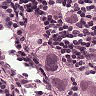
Metastatic tissue present: yes